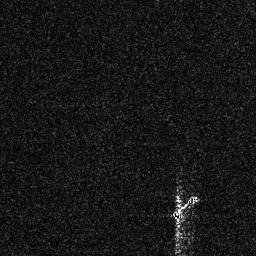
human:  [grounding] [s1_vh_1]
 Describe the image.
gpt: In the satellite image, there is  <ref>1 medium ship </ref> <box>[[67, 76, 77, 85, 0]]</box> located at bottom right.